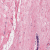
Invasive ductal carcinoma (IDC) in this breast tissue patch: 0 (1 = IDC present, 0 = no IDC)